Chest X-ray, AP view. Patient: 56 years old, sex F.
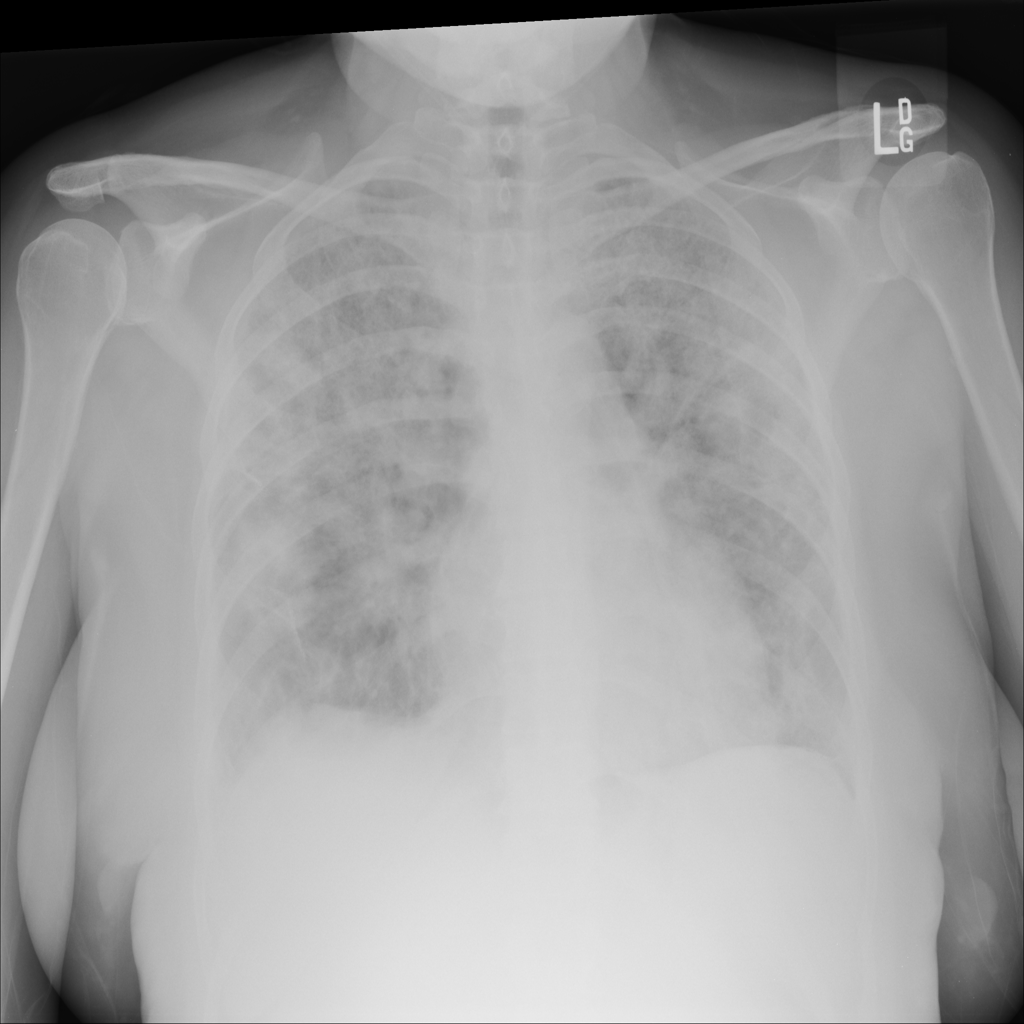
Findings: Infiltration, Nodule